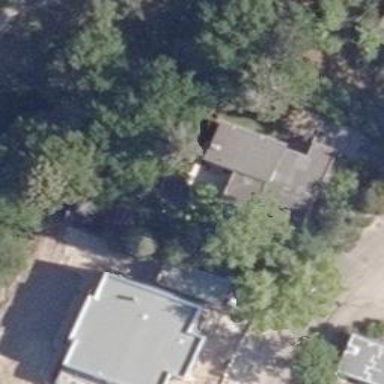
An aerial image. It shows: House with flat roof.